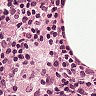
Metastatic tissue present: no